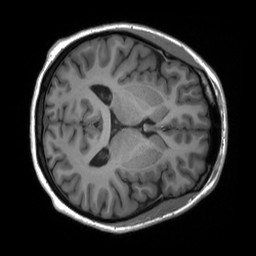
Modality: T1w
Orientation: axial
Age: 29
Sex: female
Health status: ill
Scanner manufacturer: siemens
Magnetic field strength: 3 T
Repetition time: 2.3 s
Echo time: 0.00232 s